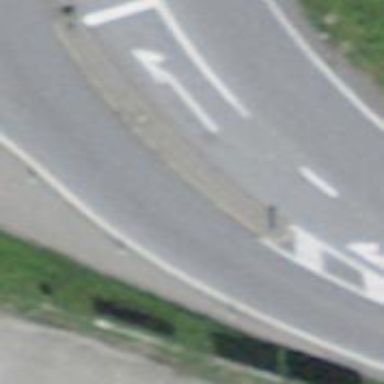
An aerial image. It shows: Primary road with asphalt surface.